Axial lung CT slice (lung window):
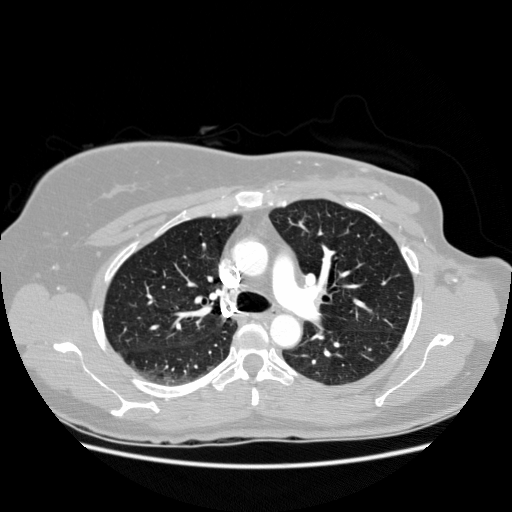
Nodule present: no